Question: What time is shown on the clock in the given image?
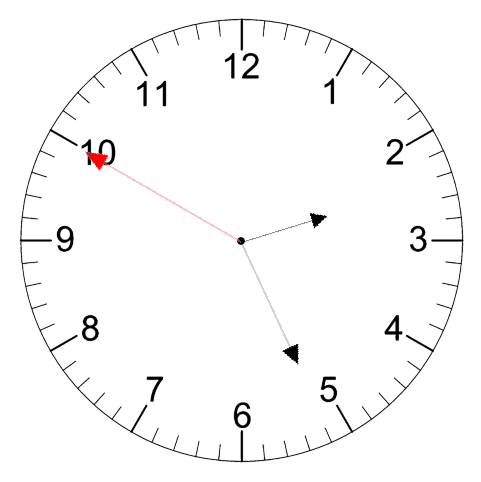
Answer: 02:25:50